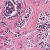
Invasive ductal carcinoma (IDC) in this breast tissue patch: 1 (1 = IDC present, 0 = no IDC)